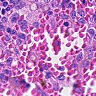
Metastatic tissue present: no